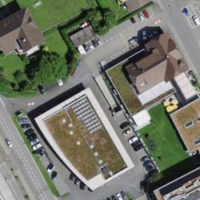
EUNIS habitat code: 54
Species observed at this site:
Cornus sanguinea